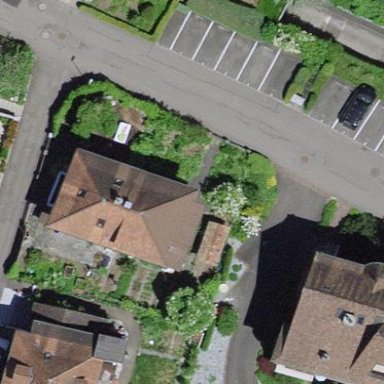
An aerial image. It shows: Detached building with hipped roof.